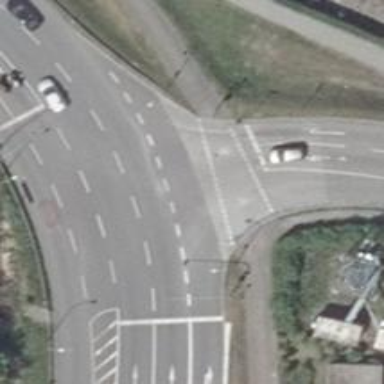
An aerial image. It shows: Traffic signals at road crossing.